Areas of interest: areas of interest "Business Office Building"
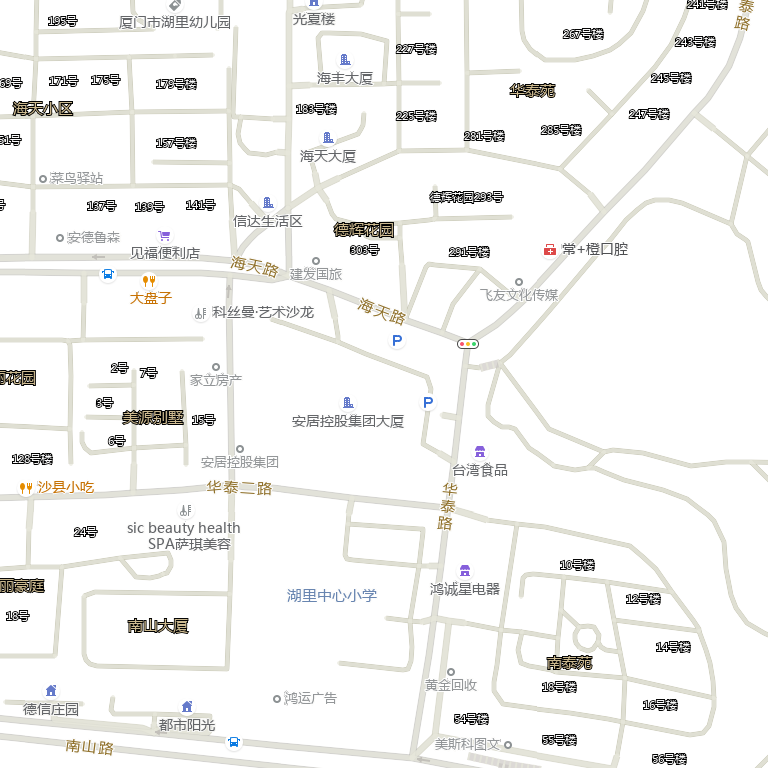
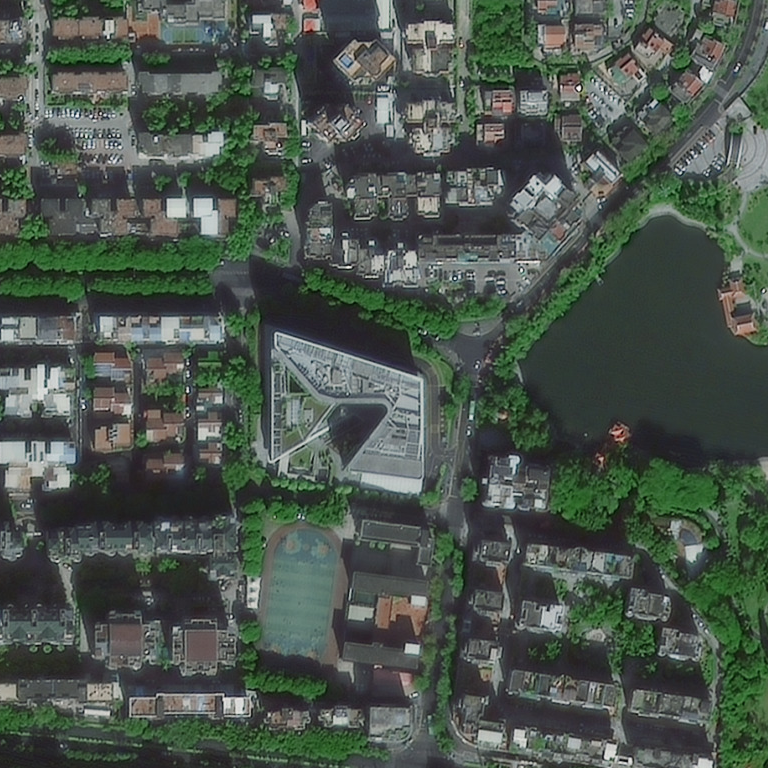